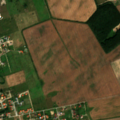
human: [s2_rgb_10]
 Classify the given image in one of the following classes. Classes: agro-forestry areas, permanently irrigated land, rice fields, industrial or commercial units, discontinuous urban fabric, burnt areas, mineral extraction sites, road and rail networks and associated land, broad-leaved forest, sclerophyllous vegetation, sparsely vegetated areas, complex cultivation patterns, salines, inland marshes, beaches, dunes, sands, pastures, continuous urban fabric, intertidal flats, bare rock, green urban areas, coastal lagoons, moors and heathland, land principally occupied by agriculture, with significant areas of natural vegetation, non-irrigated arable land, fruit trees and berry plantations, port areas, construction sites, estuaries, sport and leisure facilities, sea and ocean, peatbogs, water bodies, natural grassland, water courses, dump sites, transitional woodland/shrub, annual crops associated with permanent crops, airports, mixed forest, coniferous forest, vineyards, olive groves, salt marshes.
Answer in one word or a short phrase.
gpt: non-irrigated arable land, complex cultivation patterns